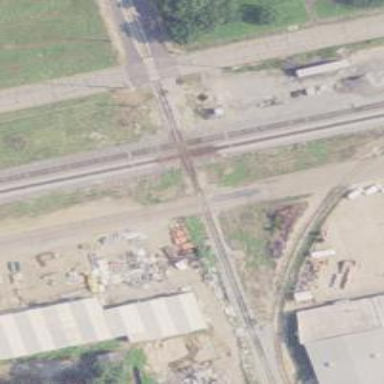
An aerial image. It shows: Railway crossing.